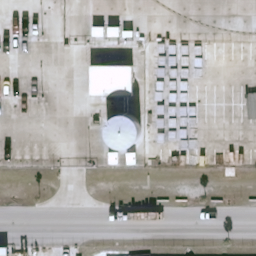
Label: storage tanks